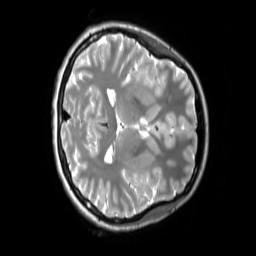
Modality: T2w
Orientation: axial
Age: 18
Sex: female
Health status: ill
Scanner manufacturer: siemens
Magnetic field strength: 3 T
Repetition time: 2.8 s
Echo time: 0.326 s